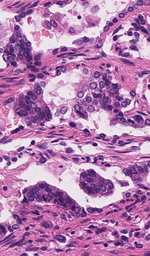
Tumor epithelial tissue: yes
Tumor-associated stroma tissue: yes
Normal tissue: no